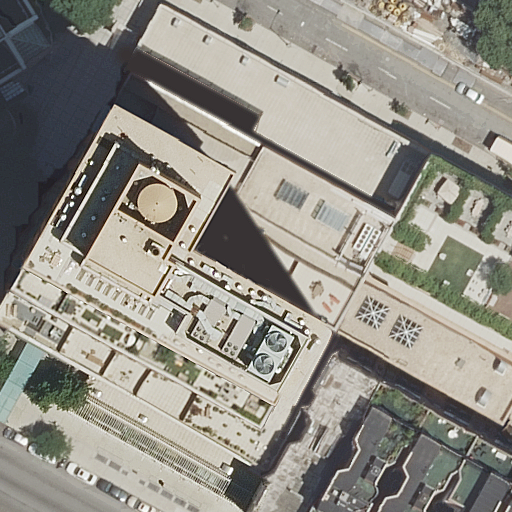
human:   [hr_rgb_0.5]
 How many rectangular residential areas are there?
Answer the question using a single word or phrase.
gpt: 0

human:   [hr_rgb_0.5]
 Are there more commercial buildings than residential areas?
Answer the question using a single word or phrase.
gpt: no

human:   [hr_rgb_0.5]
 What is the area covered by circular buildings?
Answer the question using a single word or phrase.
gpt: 0m2

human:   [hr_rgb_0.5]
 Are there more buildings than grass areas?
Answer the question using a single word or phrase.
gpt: yes

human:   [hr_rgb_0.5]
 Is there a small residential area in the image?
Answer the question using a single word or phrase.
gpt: no

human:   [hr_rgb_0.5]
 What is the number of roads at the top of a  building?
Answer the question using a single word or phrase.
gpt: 3

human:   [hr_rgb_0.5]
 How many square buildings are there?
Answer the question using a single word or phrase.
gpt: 0

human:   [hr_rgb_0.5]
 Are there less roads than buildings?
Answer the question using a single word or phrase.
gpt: yes

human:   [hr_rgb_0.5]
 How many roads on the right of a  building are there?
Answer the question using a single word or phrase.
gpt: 5

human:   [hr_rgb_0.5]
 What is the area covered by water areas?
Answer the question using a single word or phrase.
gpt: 0m2

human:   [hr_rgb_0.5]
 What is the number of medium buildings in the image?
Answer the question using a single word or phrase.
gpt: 5

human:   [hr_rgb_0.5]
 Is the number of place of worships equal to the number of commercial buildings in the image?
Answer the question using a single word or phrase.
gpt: no

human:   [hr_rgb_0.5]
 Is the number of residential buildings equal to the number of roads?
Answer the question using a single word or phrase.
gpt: no

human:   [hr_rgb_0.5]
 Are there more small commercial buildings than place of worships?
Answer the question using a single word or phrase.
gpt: no

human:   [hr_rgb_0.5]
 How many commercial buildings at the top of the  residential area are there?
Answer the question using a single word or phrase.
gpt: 0

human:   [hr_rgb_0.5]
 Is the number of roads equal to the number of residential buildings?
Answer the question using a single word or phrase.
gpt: no

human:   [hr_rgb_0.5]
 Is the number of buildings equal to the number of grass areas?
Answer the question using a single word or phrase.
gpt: no

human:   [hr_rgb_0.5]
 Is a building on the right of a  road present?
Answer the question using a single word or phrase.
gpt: yes

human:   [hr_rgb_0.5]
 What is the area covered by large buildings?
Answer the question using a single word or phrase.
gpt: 0m2

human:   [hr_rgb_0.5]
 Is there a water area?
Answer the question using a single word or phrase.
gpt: no

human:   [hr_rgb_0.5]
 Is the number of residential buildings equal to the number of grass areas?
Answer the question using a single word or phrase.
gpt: no

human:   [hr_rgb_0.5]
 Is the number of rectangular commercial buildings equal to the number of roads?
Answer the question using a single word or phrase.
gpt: no

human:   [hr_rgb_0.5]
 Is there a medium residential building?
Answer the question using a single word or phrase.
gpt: yes

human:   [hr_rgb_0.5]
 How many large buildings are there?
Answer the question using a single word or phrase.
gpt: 0

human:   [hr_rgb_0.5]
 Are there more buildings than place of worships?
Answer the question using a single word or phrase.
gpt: yes

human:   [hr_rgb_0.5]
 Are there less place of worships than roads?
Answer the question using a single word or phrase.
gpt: yes

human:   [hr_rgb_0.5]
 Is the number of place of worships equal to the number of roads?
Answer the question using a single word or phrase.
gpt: no

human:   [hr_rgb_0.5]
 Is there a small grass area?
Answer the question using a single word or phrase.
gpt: yes

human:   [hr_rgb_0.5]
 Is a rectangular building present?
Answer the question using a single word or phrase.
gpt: yes

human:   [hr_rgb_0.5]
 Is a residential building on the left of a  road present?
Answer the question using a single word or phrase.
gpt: yes

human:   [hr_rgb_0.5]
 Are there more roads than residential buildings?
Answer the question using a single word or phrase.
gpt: no

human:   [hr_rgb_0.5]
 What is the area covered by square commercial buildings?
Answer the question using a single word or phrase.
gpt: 0m2

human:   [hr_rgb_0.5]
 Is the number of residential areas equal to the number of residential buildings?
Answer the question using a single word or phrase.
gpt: no

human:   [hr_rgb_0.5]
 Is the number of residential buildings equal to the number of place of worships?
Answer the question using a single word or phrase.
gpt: no

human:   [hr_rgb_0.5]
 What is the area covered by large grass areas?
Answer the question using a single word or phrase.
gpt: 0m2

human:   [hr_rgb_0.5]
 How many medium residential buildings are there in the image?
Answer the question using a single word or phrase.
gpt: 4